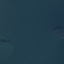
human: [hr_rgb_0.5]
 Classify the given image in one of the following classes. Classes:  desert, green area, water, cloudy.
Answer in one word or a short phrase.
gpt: water